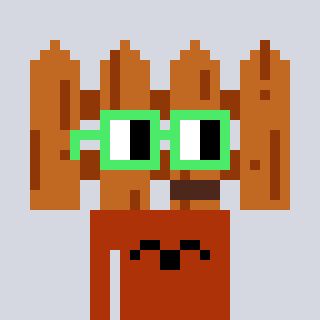
a pixel art character with square light green glasses, a fence-shaped head and a hotbrown-colored body on a cool background